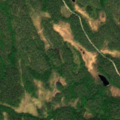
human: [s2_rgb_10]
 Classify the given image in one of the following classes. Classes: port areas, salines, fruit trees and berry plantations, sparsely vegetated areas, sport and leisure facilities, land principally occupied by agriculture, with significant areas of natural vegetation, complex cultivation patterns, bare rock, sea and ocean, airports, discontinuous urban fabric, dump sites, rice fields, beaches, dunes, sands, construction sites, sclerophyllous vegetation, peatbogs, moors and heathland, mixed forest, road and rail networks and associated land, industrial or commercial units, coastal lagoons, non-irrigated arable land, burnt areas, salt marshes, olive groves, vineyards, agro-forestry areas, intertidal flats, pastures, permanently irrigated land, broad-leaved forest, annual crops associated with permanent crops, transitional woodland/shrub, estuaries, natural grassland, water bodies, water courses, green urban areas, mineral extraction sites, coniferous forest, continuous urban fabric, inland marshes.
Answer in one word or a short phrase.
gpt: coniferous forest, mixed forest